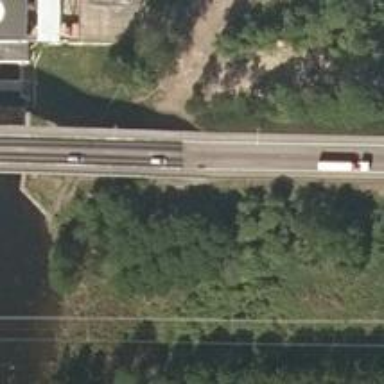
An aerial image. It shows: Asphalt surface on bridge.